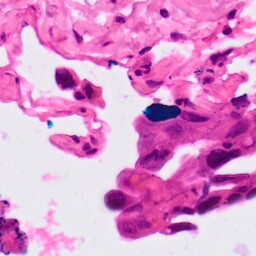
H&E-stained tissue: Lung